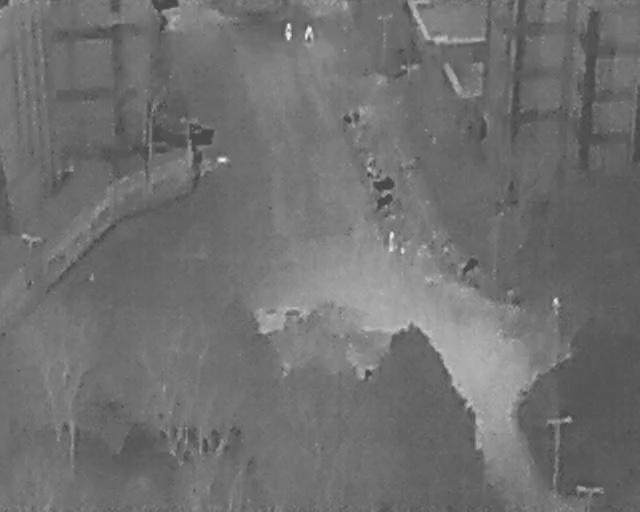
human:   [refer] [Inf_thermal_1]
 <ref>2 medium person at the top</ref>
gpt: <box>[[46, 5, 49, 7, 2], [43, 4, 46, 7, 2]]</box>